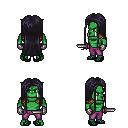
a pixel art fantasy rpg character, male body template, orc, green skin, leather shoulder armor, magenta pants, raven extra-long hairstyle, metal gloves, ghillies, dagger, four views (front, back, left, right), 2x2 character sprite sheet, small pixel art, hard edges, no anti-aliasing